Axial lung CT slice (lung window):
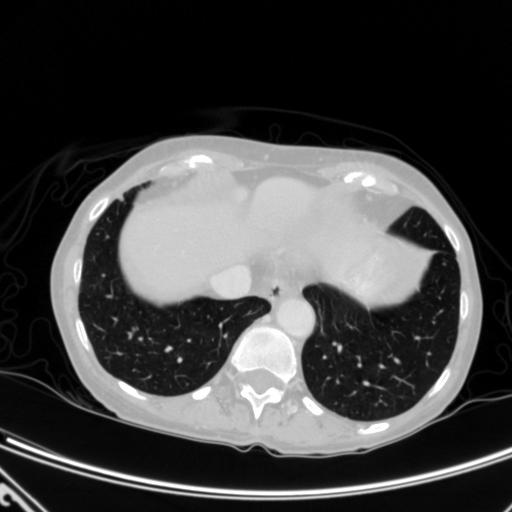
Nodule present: yes
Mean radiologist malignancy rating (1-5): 1